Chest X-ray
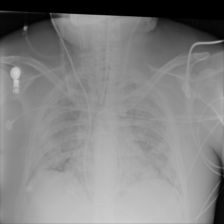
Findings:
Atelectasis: negative
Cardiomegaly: negative
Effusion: negative
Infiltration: positive
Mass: negative
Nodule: negative
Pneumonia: negative
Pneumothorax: negative
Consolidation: negative
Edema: negative
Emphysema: negative
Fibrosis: negative
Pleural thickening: negative
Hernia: negative